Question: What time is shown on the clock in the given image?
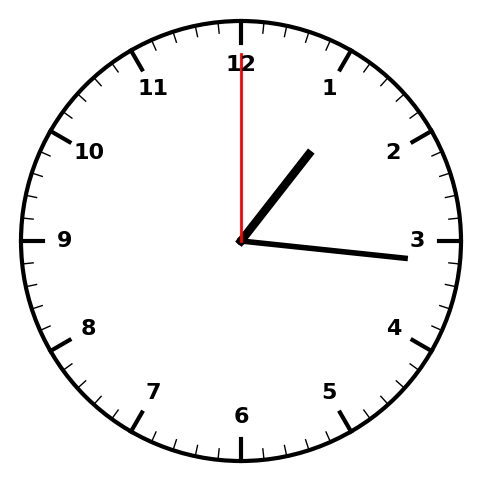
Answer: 01:16:00